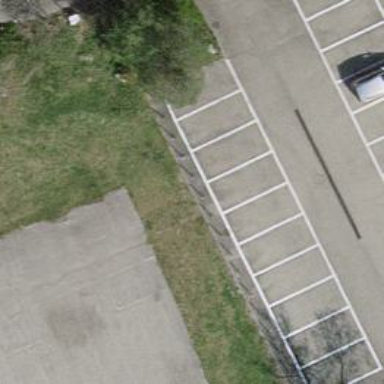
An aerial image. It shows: Bollard barrier.